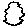
Label: hexagon